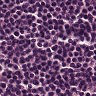
Metastatic tissue present: no